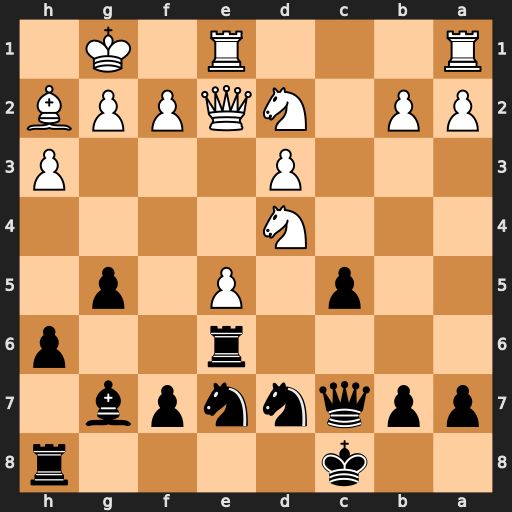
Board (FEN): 2k4r/ppqnnpb1/4r2p/2p1P1p1/3N4/3P3P/PP1NQPPB/R3R1K1
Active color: b
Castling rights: -
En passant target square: -
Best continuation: cxd4